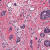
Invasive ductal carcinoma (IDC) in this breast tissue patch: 1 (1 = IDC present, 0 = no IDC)